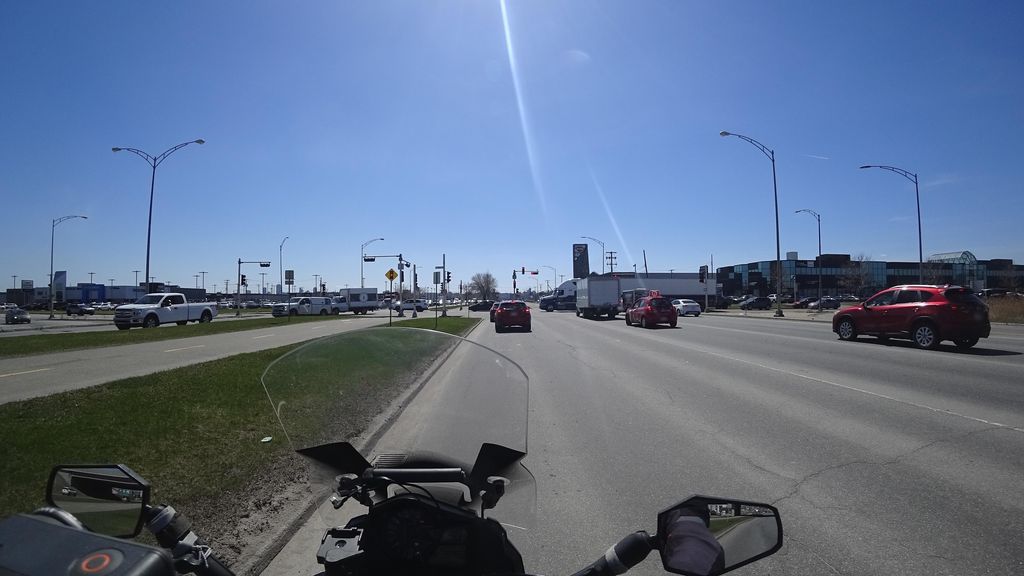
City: quebec_city